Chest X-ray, PA view. Patient: 24 years old, sex M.
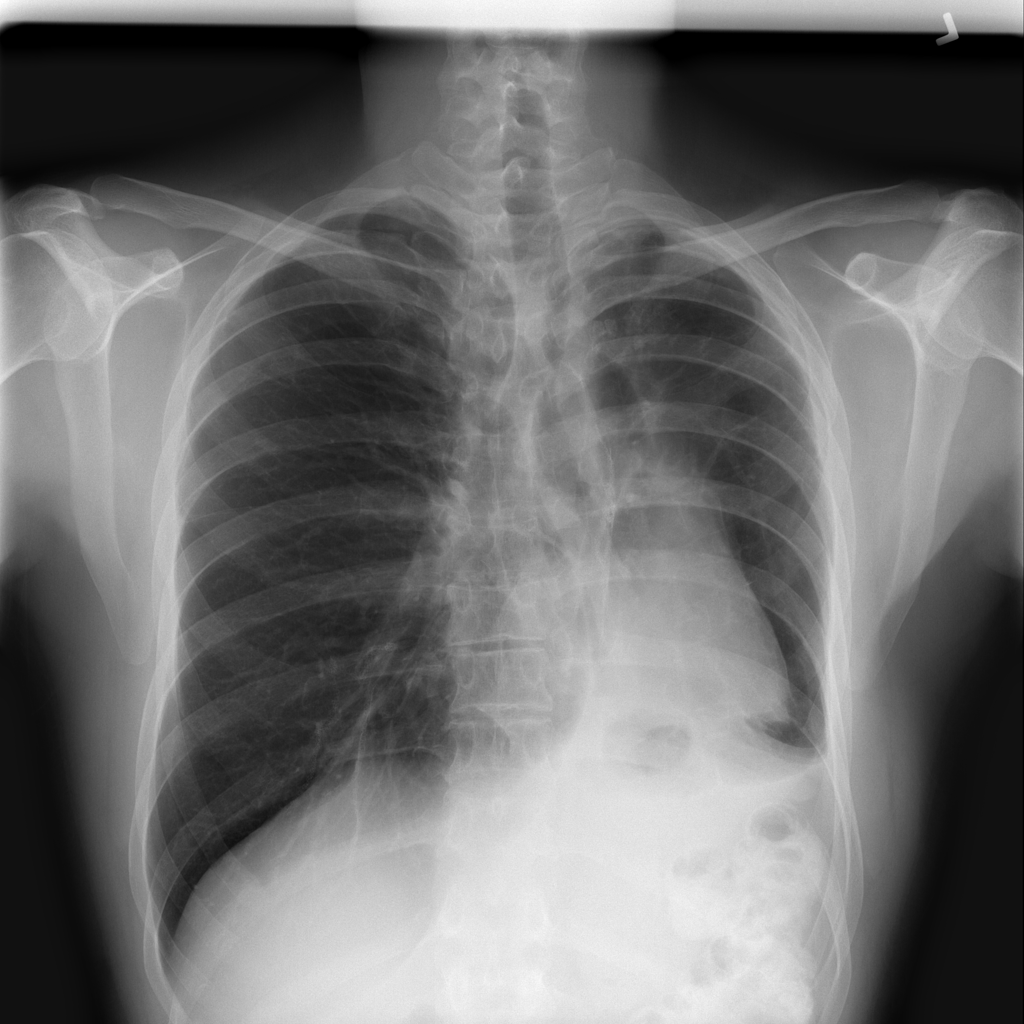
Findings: No Finding